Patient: sex F, age 59
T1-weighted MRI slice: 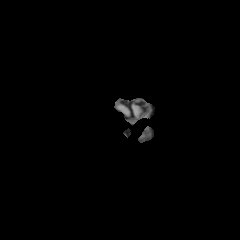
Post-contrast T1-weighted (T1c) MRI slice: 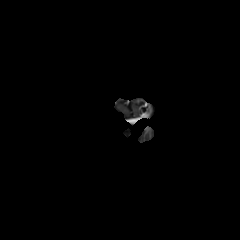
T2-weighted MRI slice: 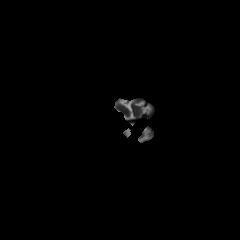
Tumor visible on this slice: no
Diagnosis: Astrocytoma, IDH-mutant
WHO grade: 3